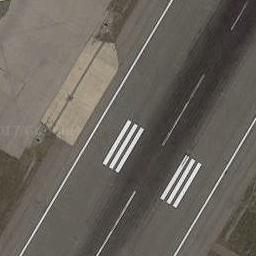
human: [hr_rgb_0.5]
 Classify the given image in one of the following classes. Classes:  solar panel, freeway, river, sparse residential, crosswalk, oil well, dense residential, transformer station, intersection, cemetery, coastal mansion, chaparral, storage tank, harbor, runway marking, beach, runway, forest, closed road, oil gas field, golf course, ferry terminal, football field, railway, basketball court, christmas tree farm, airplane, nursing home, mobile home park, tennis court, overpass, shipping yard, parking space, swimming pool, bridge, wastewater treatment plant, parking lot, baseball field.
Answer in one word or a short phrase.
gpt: runway